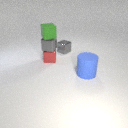
small gray metal cube above small red metal cube